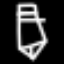
Label: pencil